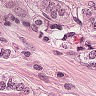
Metastatic tissue present: yes